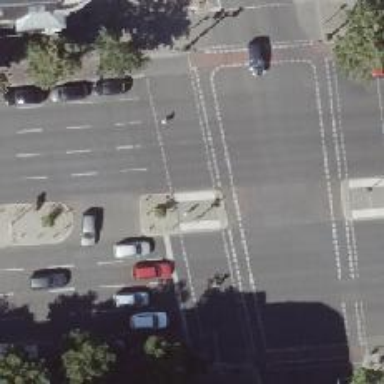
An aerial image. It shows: Traffic island located on footway.